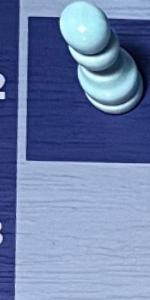
Label: Empty